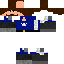
A male human skin with medium skin, wearing brown long hair dressed in a blue suit and black pants, featuring a closed mouth.